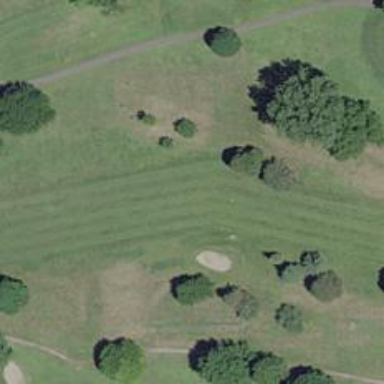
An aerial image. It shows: Golf hole.